Interaction volume radius: 5 \u00c5
Interaction volume height: 10 \u00c5
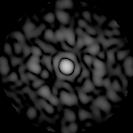
Disorder parameter: 0.8624